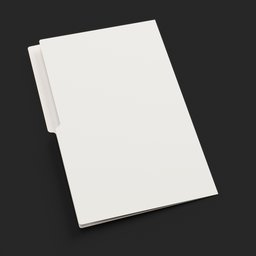
Label: tools